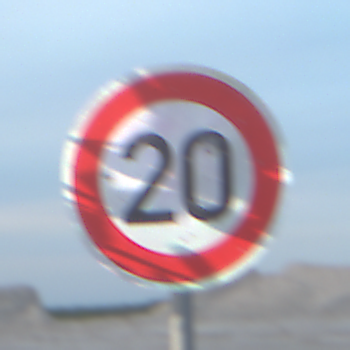
Verkehrszeichen: Geschwindigkeit20
Umgebung: Outdoor, Beach
Tageszeit: SunriseSunset
Wetter: PartlyCloudy
Licht: Natural
Jahreszeit: NotSpecified
Kontrast: LowContrast